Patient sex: M
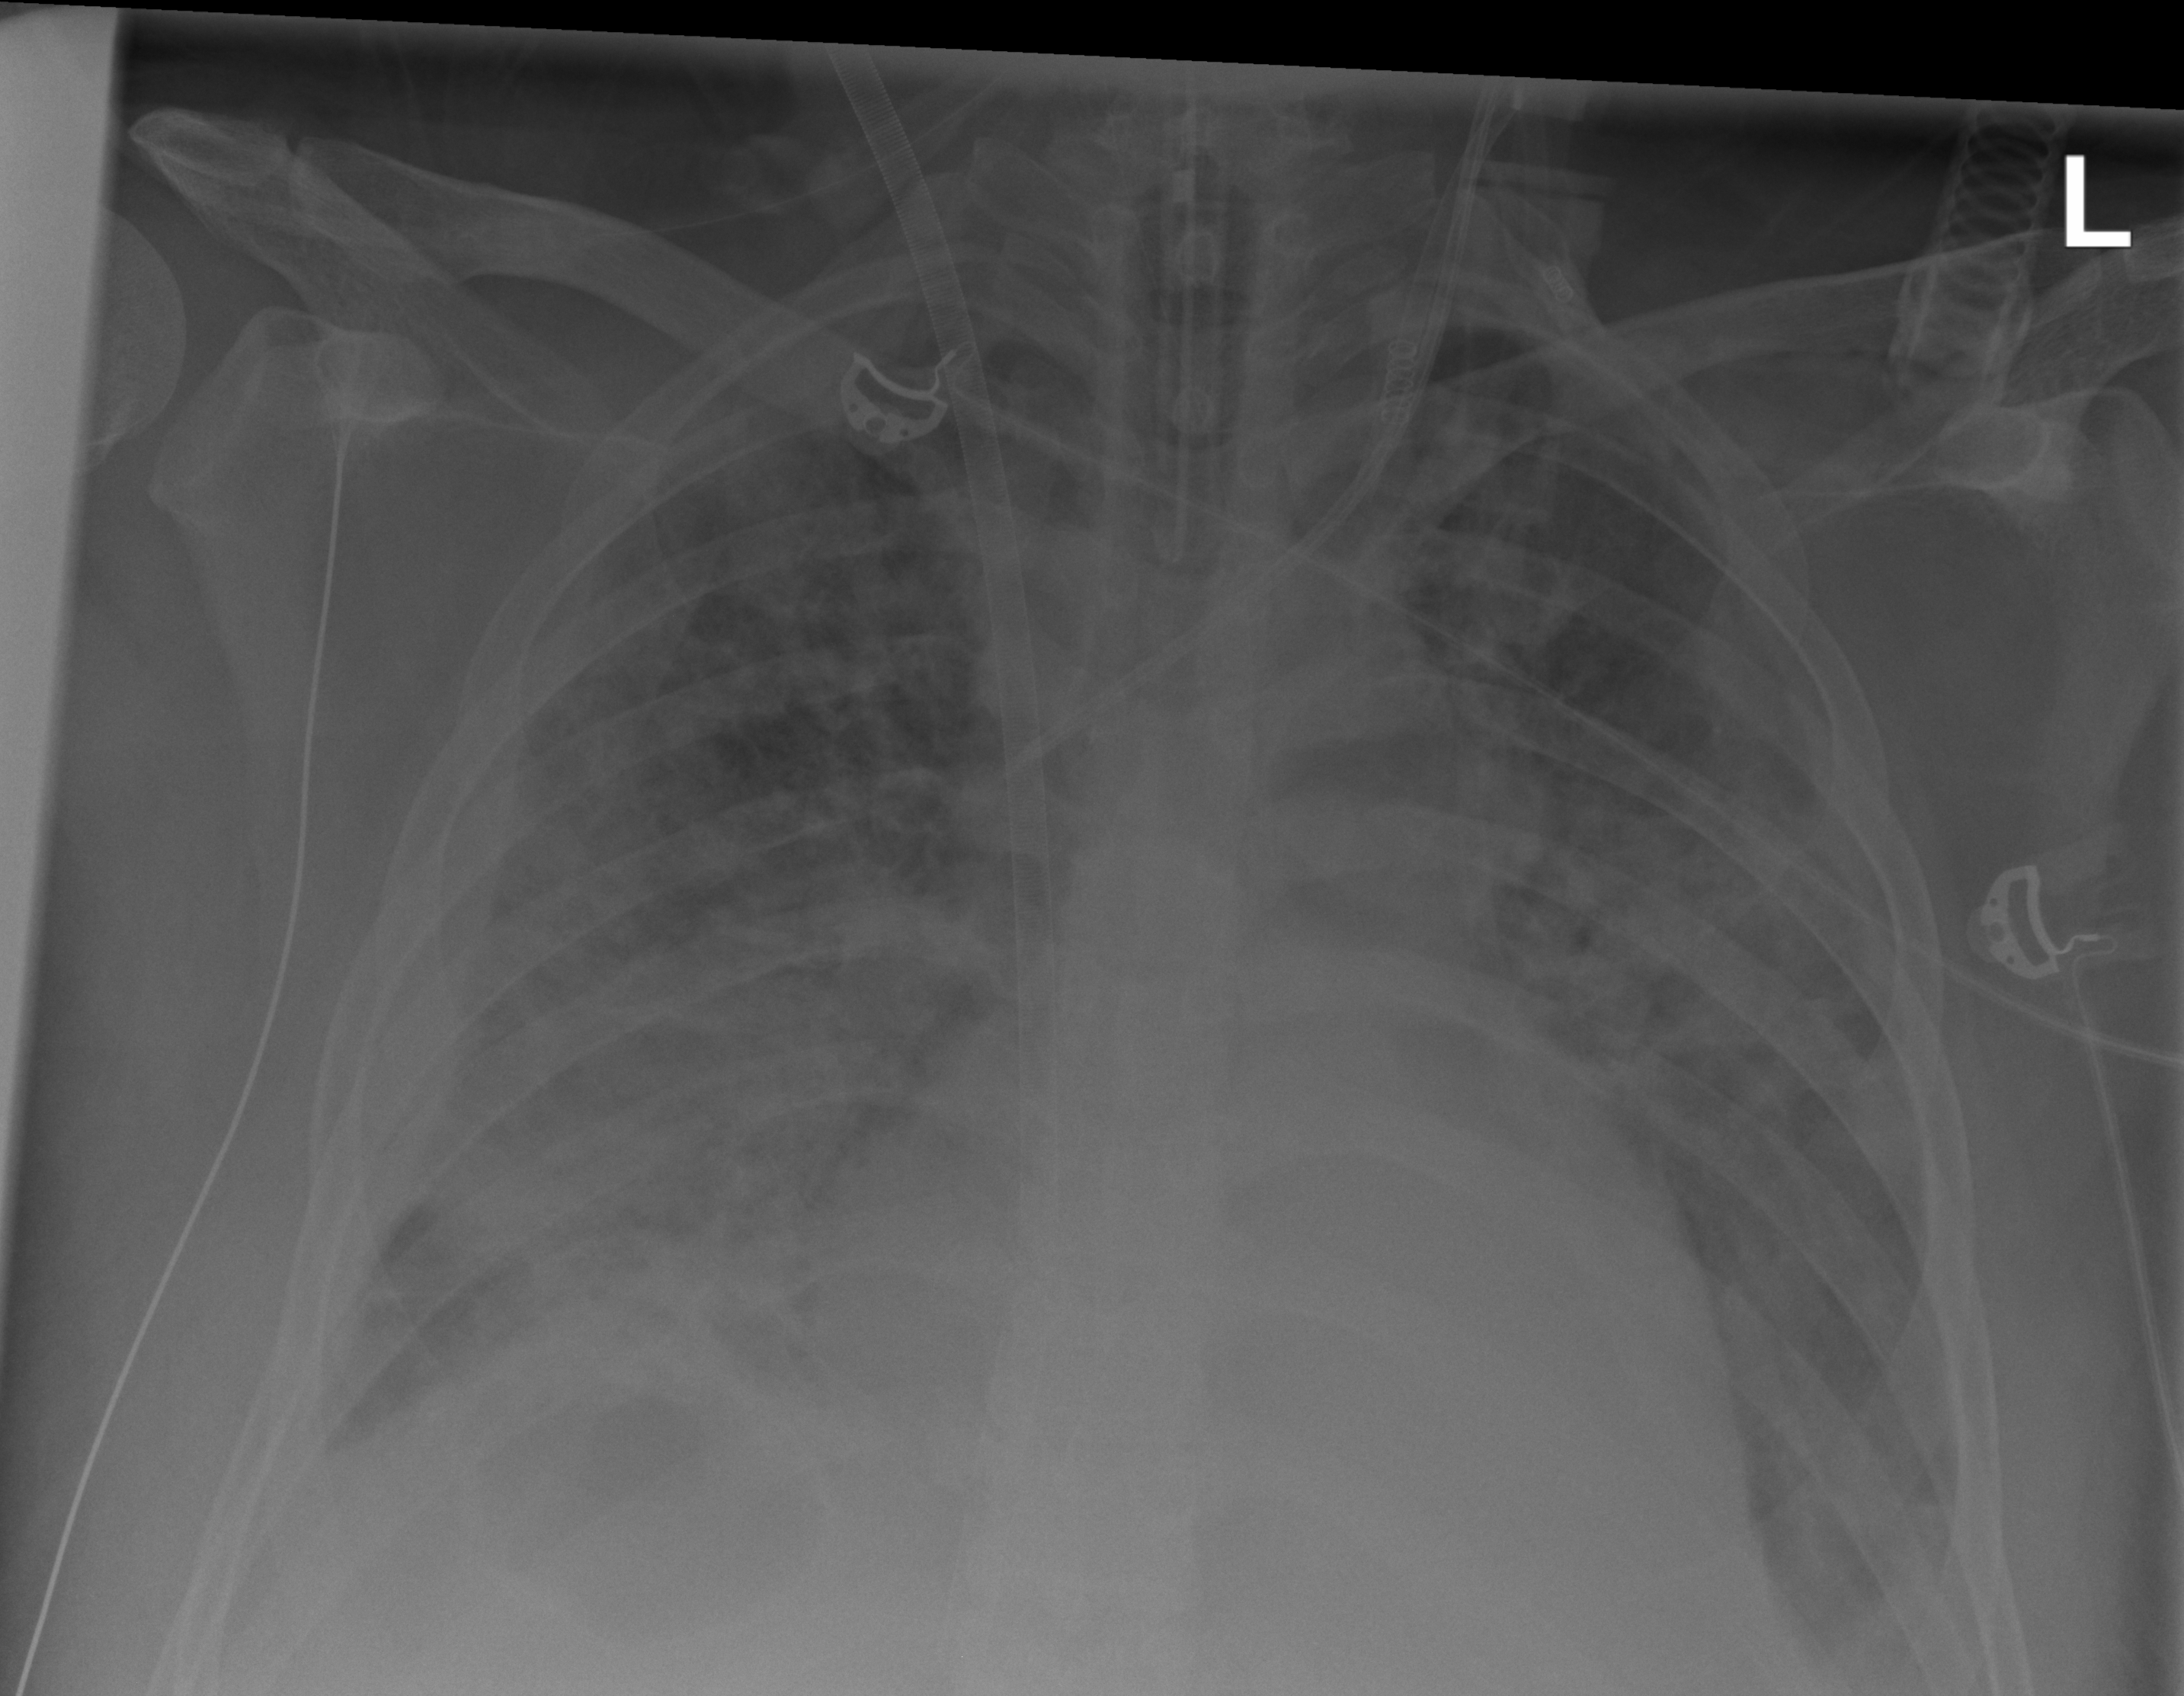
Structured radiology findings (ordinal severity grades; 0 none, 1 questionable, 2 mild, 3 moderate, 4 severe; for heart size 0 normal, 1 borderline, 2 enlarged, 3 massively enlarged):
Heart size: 2
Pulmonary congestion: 2
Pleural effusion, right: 2
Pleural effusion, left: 2
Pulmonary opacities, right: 4
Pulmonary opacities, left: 4
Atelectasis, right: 2
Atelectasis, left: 2